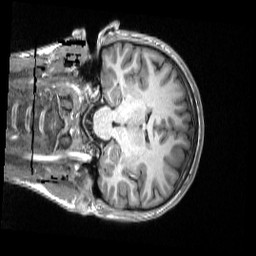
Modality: T1w
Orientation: coronal
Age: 17
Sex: female
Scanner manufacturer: siemens
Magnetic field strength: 3 T
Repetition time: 2.53 s
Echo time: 0.00169 s